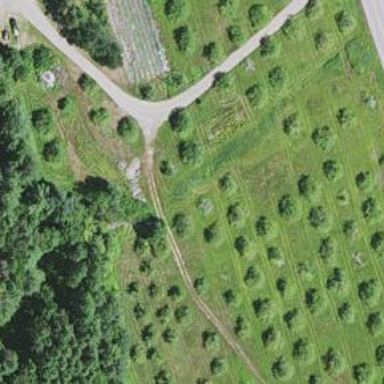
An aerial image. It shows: Orchard.